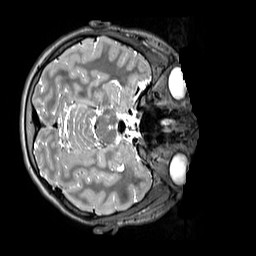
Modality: T2w
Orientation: axial
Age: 11
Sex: female
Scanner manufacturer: siemens
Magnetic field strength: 3 T
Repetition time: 3.2 s
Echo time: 0.408 s